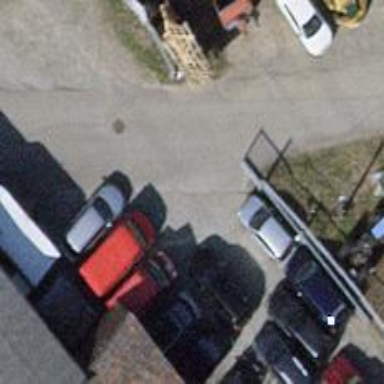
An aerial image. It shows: Gate.